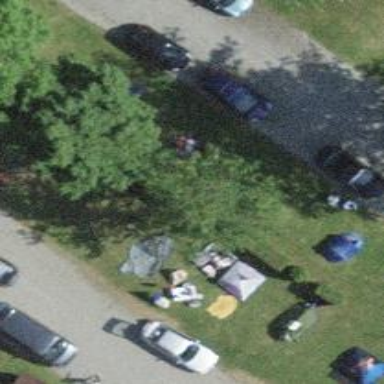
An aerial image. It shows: Camping pitch for tourists.